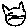
Label: cat